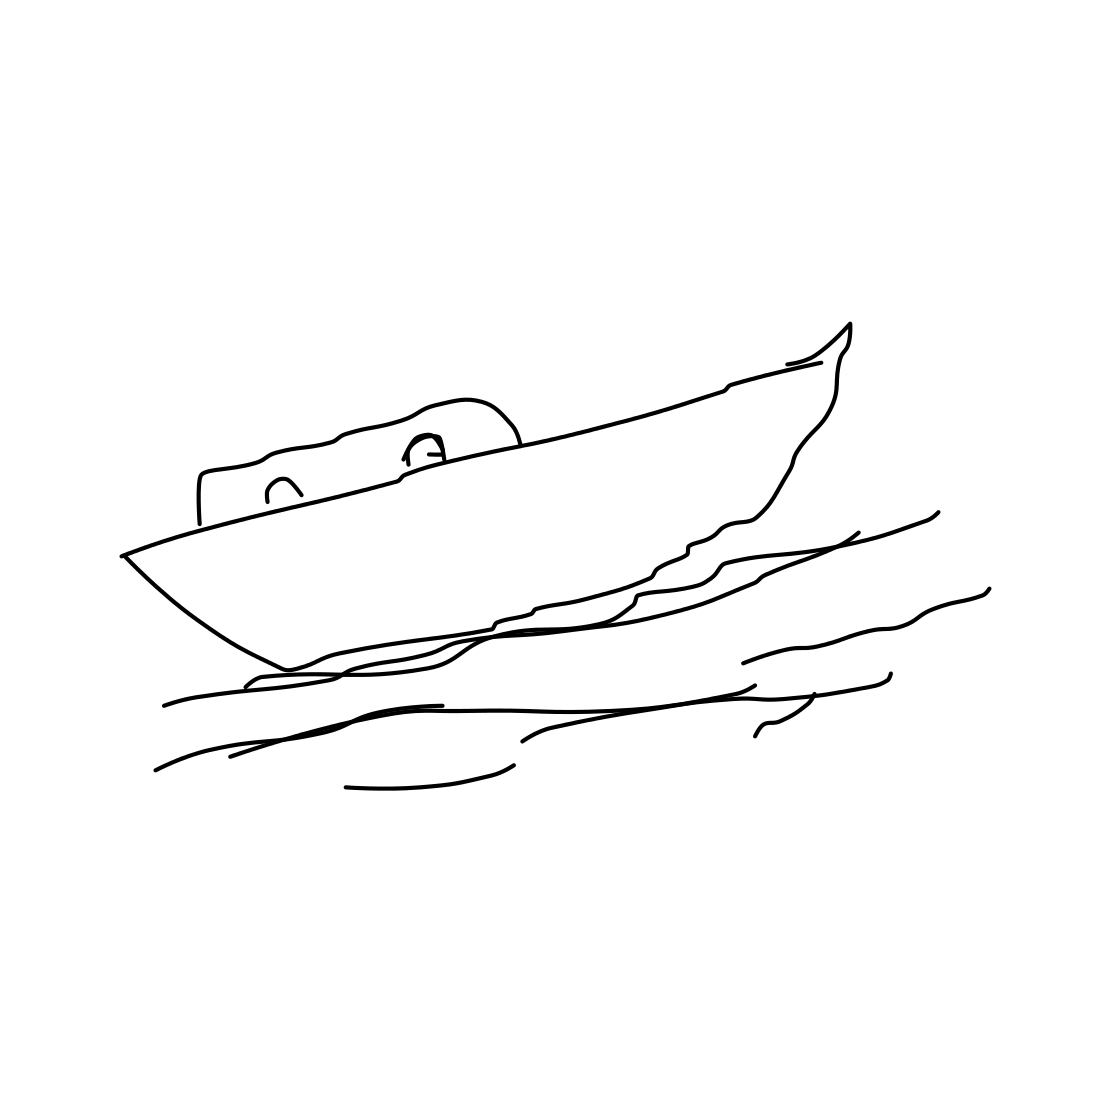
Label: speed-boat